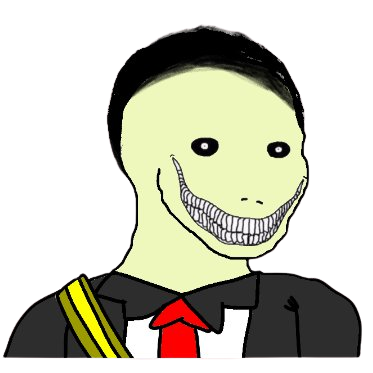
Label: 5_Oomer